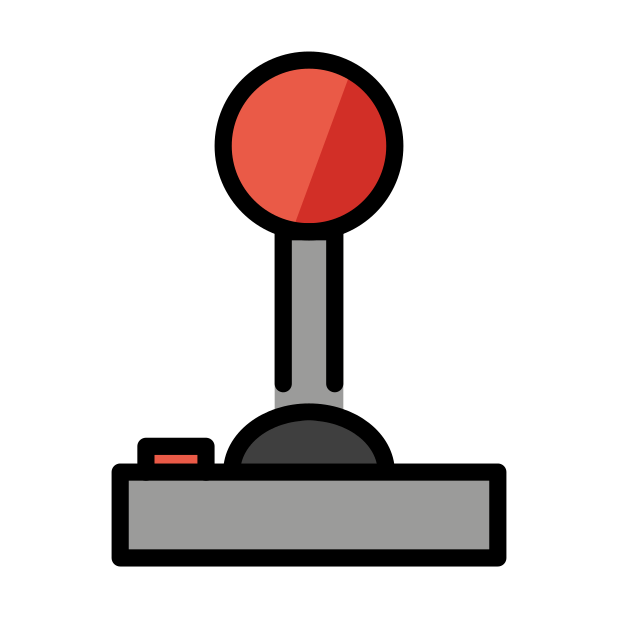
joystick